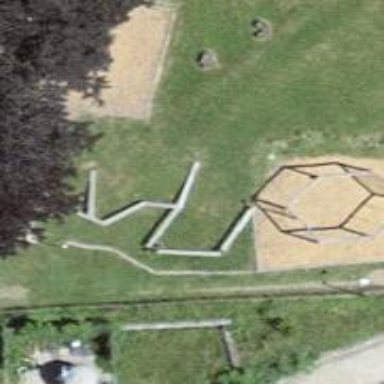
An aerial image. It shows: Playground area for leisure activities on the land.